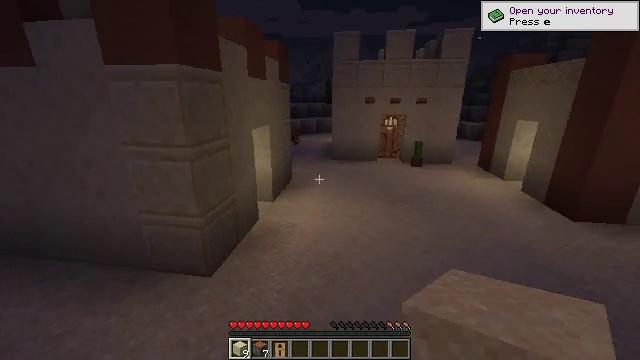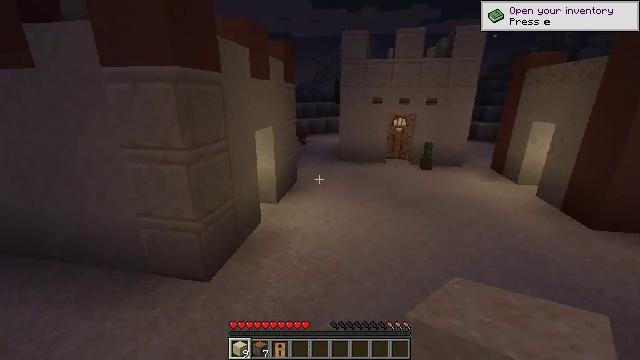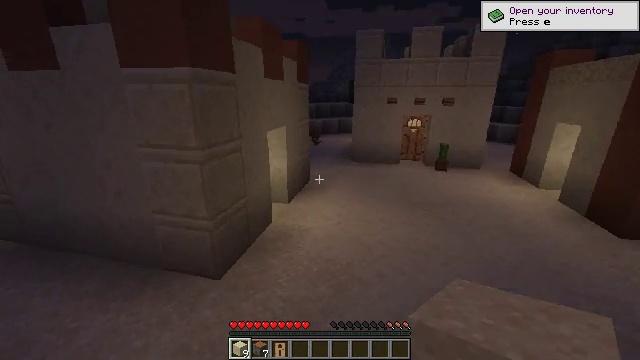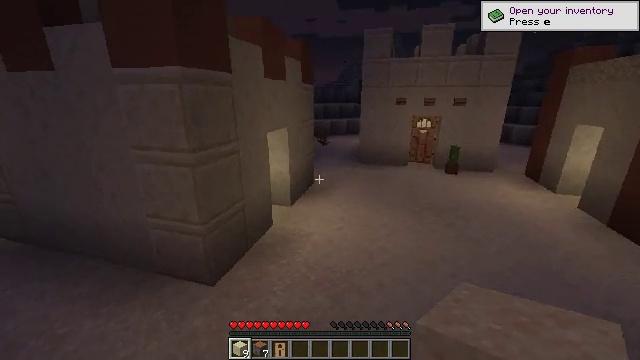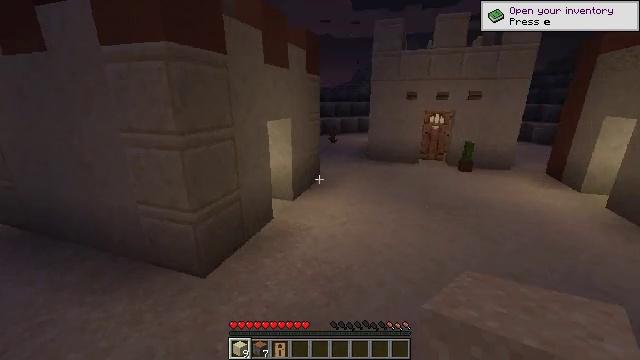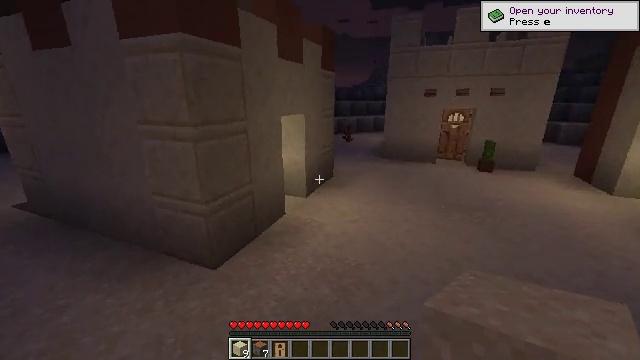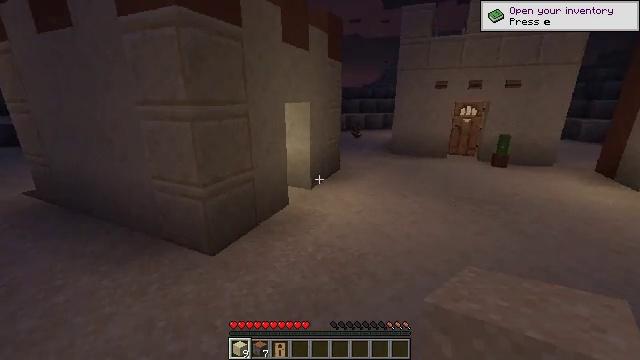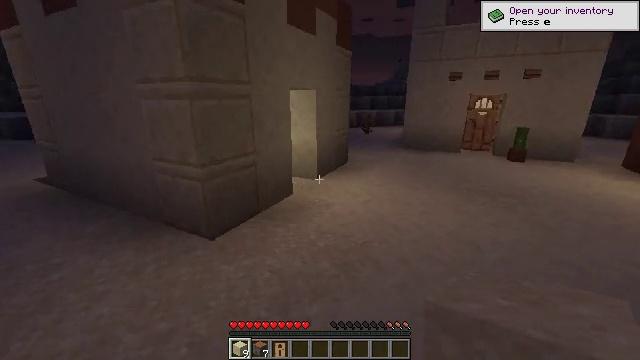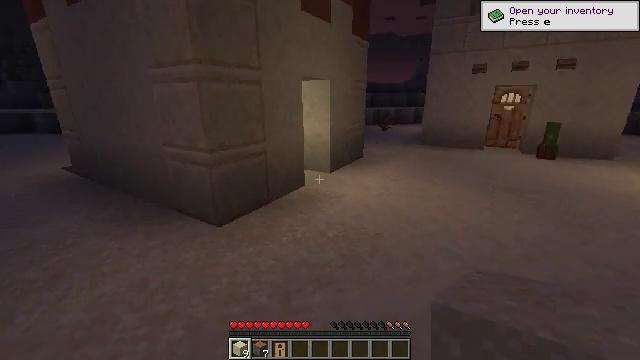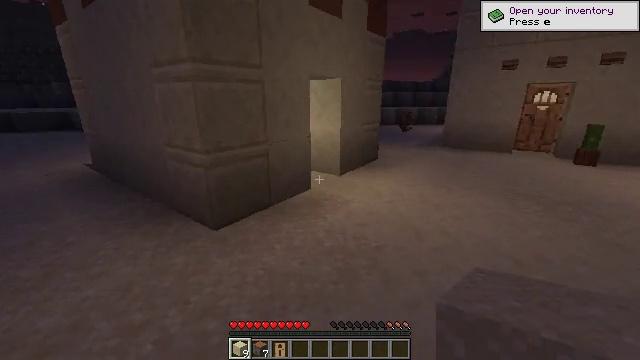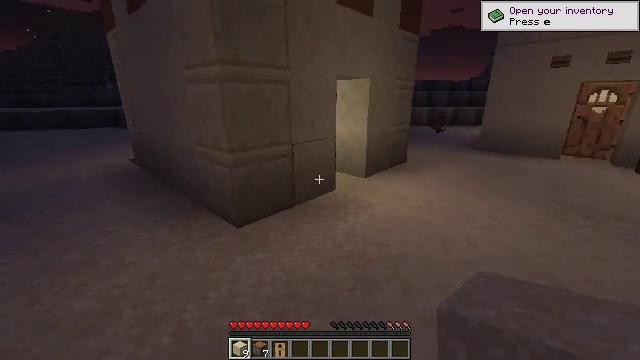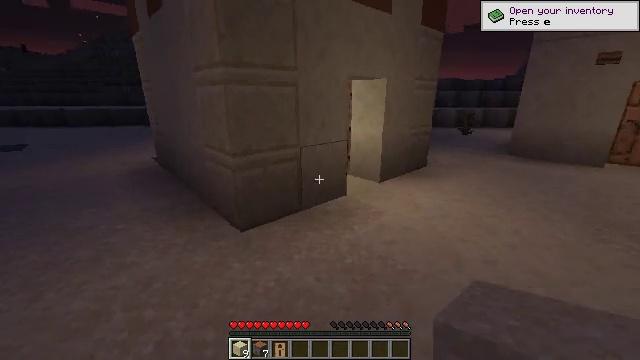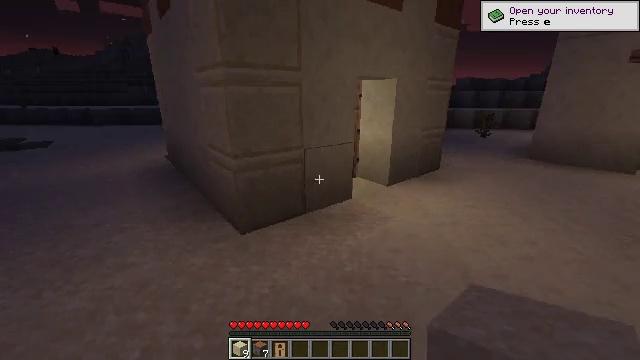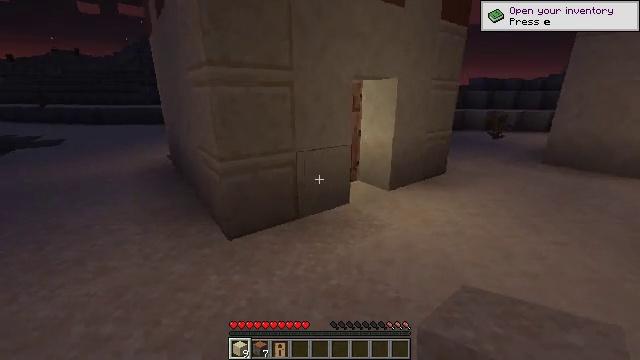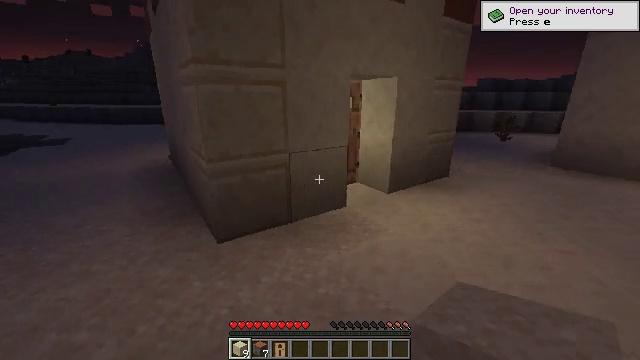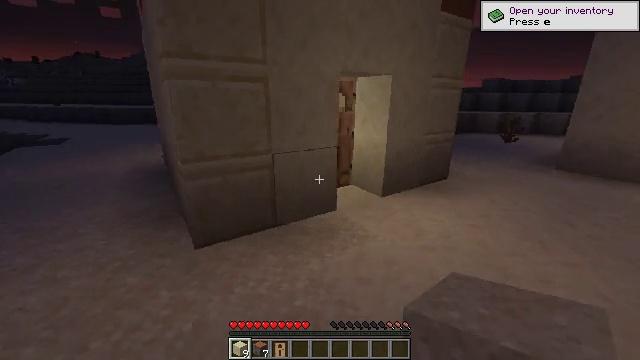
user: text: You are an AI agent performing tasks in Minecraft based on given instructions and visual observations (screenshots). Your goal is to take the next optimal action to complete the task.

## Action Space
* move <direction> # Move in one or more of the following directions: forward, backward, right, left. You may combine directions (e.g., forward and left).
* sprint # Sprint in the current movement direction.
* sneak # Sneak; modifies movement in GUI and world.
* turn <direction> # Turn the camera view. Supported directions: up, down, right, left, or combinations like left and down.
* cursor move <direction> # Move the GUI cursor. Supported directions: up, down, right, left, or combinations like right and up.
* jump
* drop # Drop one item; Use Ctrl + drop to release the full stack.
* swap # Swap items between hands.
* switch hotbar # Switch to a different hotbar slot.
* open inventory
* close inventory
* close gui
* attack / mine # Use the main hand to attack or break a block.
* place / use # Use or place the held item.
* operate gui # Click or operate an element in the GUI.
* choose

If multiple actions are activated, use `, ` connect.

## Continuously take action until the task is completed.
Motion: motion action
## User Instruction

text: Break the jungle door.
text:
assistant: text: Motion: move forward and move right, turn left
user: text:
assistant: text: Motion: move forward and move right, turn left
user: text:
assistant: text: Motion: move forward and move right, turn left
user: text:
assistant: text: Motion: move forward and move right, turn left
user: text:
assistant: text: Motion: move forward and move right, turn left
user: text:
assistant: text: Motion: move forward and move right, turn left
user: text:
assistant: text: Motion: move forward and move right, turn left
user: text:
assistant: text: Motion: move forward and move right, turn left
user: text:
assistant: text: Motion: move forward and move right, turn left
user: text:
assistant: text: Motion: move forward and move right, turn left
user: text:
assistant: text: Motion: move forward and move right, turn left
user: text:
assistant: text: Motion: move forward and move right, turn left
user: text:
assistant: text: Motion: move forward and move right, turn left
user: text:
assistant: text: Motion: move forward and move right, turn left
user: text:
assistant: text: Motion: move forward and move right, turn left
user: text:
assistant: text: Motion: move forward and move right, turn left
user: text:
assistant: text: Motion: move forward and move right, turn left
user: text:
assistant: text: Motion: move forward and move right
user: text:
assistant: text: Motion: move forward and move right, turn left
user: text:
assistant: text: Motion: move forward and move right, turn left
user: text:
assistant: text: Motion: move forward and move right, turn left
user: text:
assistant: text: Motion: move forward and move right, turn left
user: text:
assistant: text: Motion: move forward and move right, turn left
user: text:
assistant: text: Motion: move forward and move right, turn left
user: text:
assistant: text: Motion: move forward, turn left
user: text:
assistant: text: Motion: move forward, turn left
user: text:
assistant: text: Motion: move forward, turn left
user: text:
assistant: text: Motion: move forward, turn left
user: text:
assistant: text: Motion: no_op
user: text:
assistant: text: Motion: no_op